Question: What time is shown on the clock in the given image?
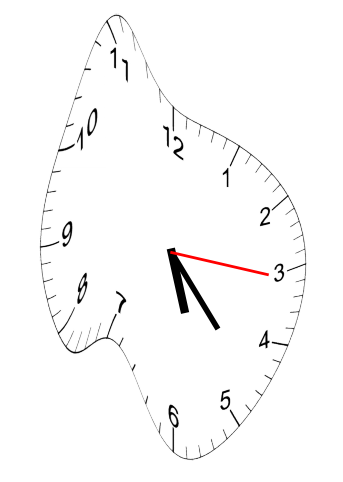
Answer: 05:23:16